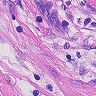
Metastatic tissue present: yes